Question: I want to add a new column to my table as '[lastmonth]'. I want last fiscal month where TPH has values comparing from last month in that 'projectid' or group by 'projectid'.
please give this logic in DAX Query.

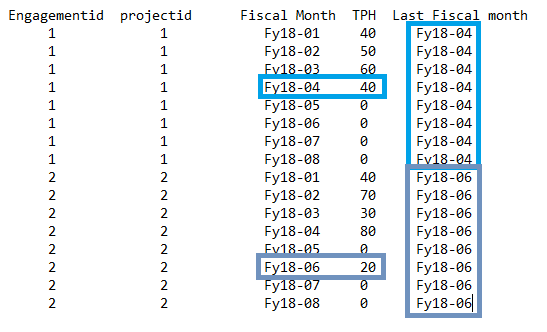
Answer: Try this as a new calculated column:
'''
Last Fiscal Month =
MAXX(
FILTER(Table1,
Table1[projectid] = EARLIER(Table1[projectid]) &&
Table1[TPH] <> 0),
Table1[Fiscal Month])
'''